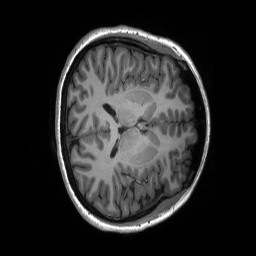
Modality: T1w
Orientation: axial
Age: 23
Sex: female
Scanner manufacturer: siemens
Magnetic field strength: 3 T
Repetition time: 2.3 s
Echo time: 0.00298 s